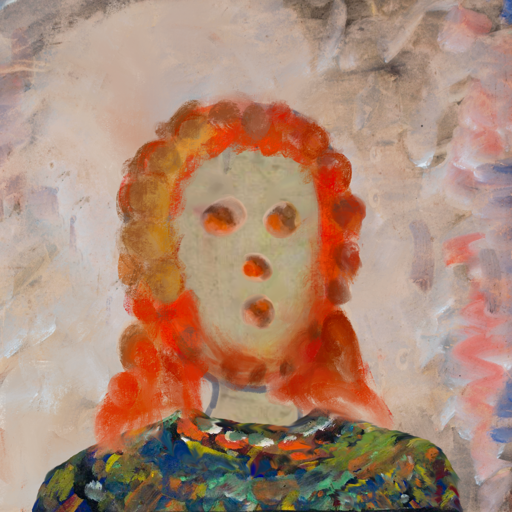
Background: Roy_Bahadur, Head And Neck Front: Hill_Girl, Face Front: Rupkatha, Bust: An_Impression, Hair Front: Rupkatha, Head Accessory: Blank, Second Necklace: Blank, Necklace: Blank, Baby: Blank